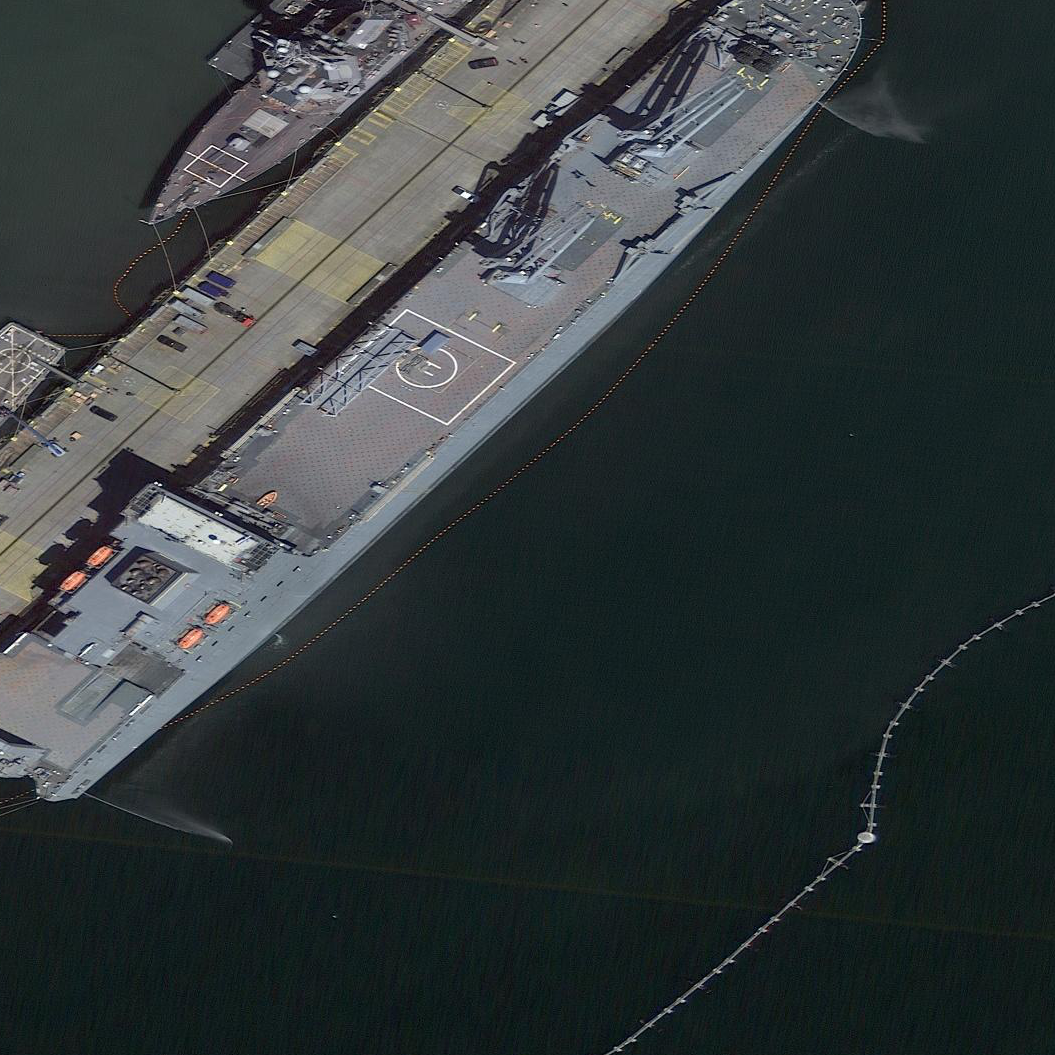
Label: Crane_ship